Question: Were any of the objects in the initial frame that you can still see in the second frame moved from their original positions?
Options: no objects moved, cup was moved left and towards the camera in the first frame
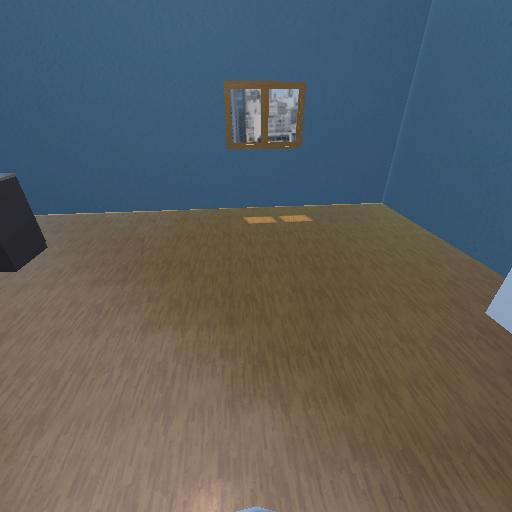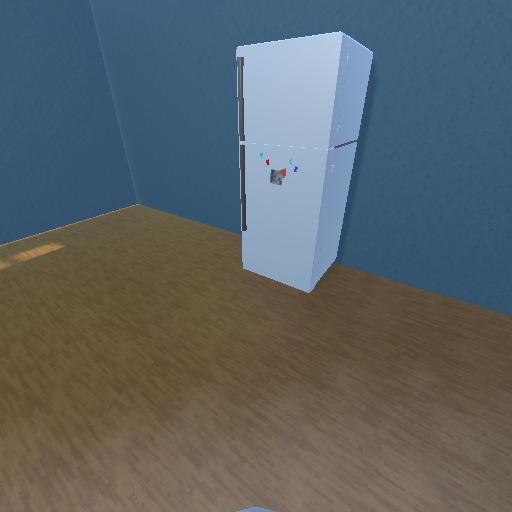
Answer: no objects moved